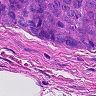
Metastatic tissue present: yes